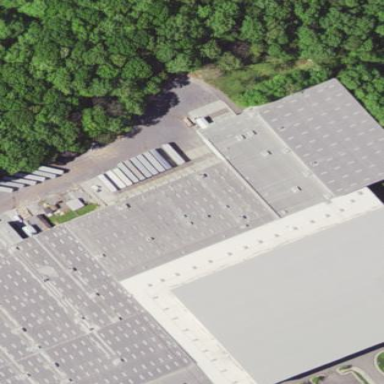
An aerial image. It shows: Industrial building used as warehouse.